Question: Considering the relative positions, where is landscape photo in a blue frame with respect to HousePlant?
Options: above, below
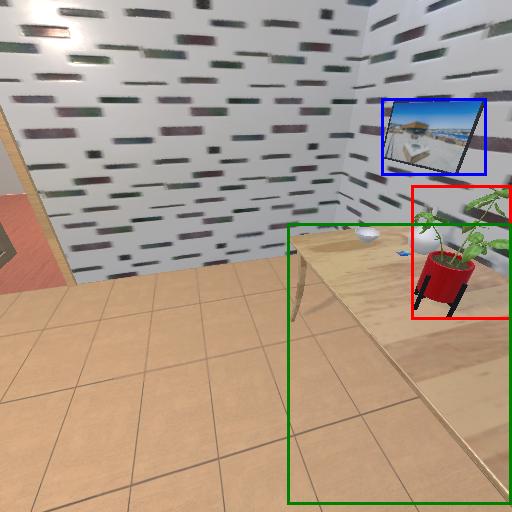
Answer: above